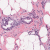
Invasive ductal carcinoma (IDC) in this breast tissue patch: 1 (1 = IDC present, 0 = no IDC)